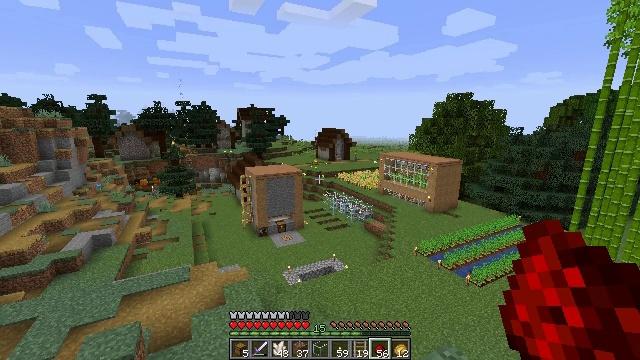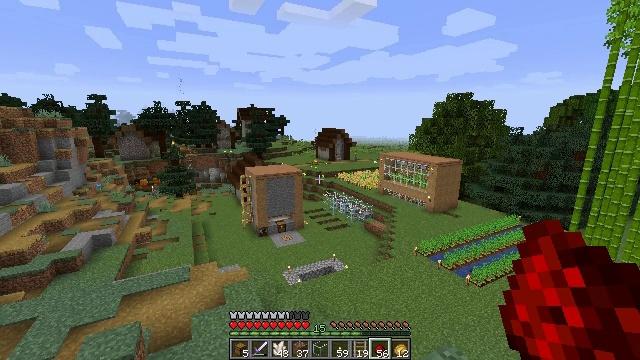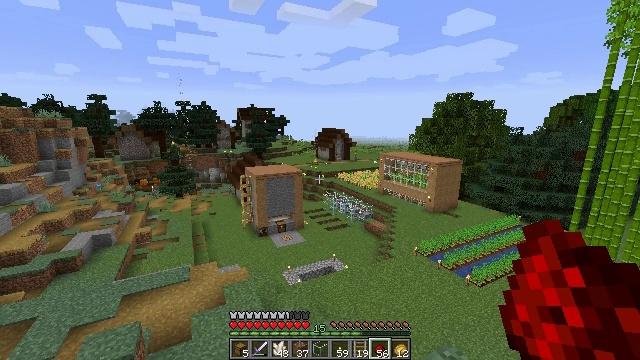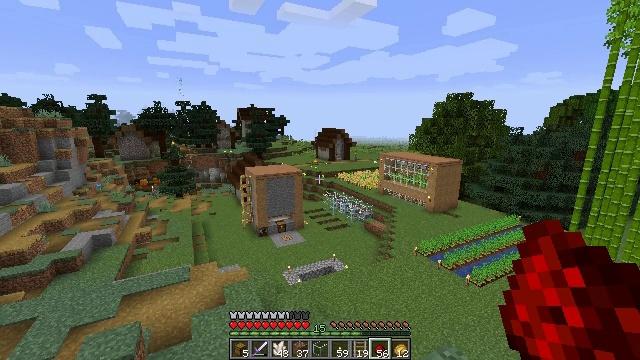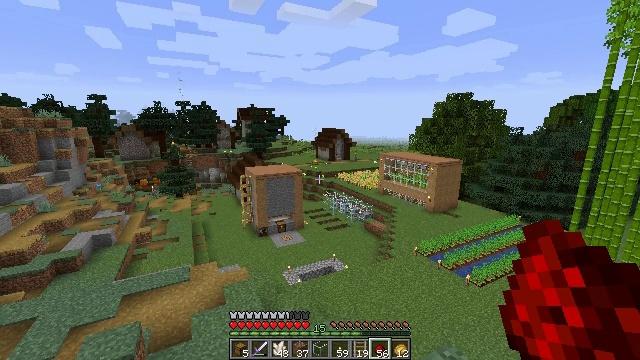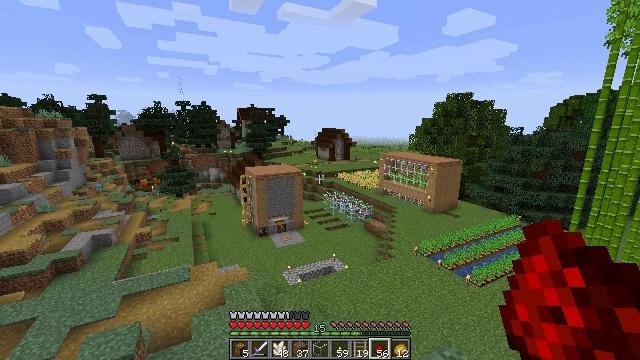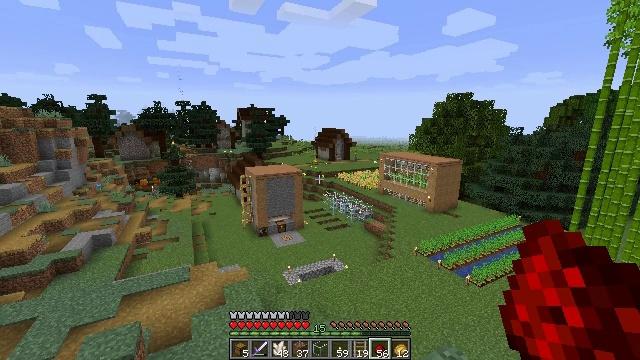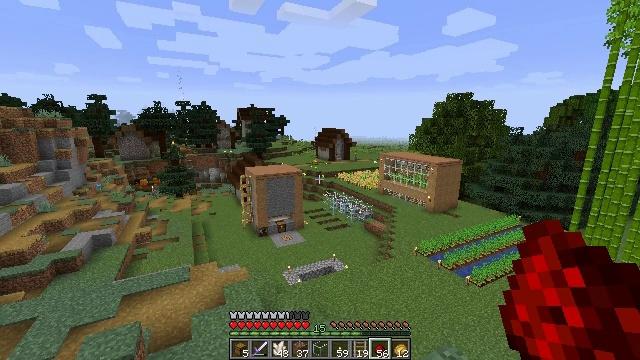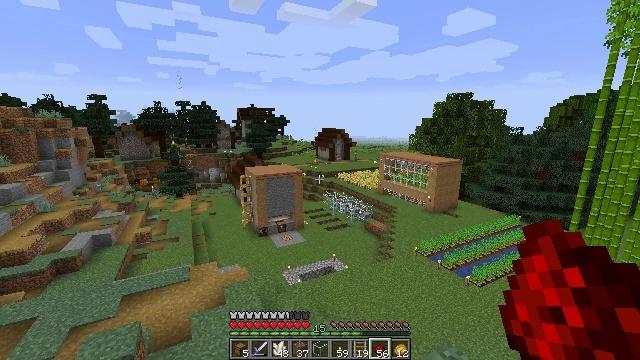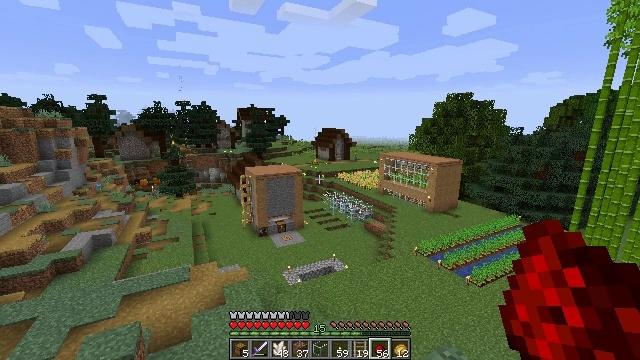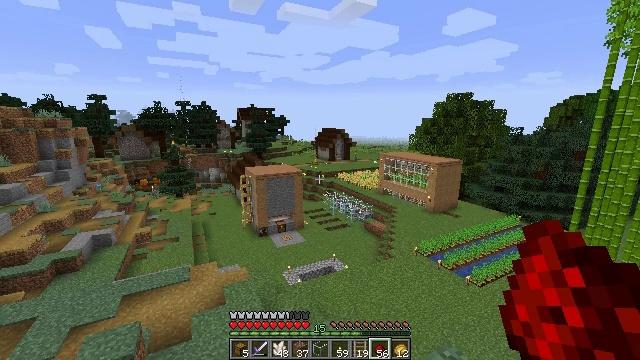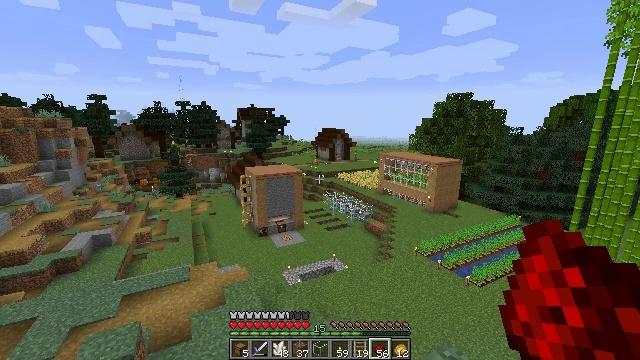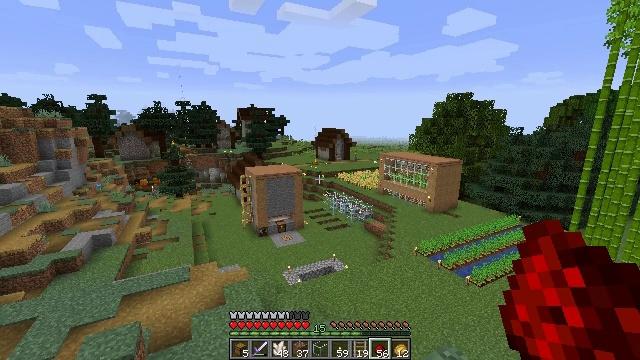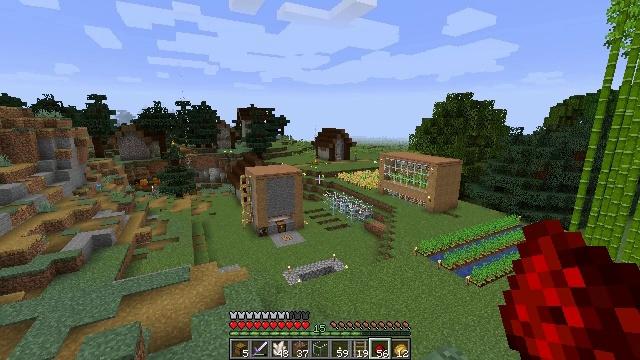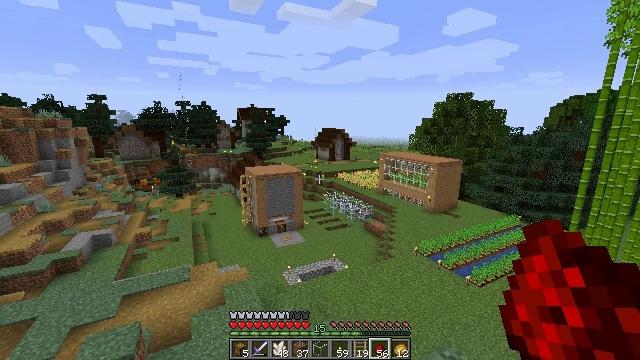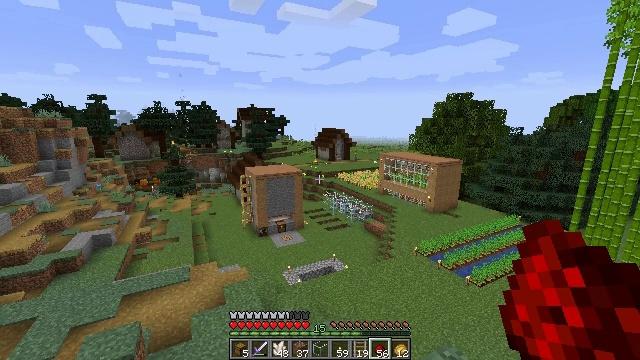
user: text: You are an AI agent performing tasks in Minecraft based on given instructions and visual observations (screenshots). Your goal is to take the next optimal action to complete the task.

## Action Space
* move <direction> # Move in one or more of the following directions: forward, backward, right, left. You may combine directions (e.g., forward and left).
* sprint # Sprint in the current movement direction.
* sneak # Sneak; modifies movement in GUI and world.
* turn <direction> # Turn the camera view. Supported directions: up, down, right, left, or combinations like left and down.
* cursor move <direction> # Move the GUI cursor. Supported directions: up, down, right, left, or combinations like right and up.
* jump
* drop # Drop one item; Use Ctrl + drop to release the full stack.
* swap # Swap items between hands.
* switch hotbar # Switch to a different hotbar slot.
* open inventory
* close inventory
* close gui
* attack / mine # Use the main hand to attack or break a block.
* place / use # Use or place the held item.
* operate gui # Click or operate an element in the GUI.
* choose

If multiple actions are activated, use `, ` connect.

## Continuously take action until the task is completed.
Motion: motion action
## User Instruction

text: Create black dye from resources.
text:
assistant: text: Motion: no_op
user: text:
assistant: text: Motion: no_op
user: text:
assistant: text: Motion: no_op
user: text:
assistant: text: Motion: no_op
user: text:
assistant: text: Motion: no_op
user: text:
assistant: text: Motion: no_op
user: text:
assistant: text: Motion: no_op
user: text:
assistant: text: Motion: no_op
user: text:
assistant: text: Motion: no_op
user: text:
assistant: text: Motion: no_op
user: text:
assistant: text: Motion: no_op
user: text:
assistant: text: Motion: no_op
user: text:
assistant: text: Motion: no_op
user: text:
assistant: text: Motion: no_op
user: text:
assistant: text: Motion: no_op
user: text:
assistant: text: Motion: no_op
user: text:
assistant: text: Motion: no_op
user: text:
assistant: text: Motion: no_op
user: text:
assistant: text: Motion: no_op
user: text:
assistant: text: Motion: no_op
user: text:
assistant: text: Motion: no_op
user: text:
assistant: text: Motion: no_op
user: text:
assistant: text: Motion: no_op
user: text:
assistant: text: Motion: no_op
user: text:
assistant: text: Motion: no_op
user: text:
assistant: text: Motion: no_op
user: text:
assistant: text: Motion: no_op
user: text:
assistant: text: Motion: no_op
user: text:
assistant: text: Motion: no_op
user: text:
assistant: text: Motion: no_op